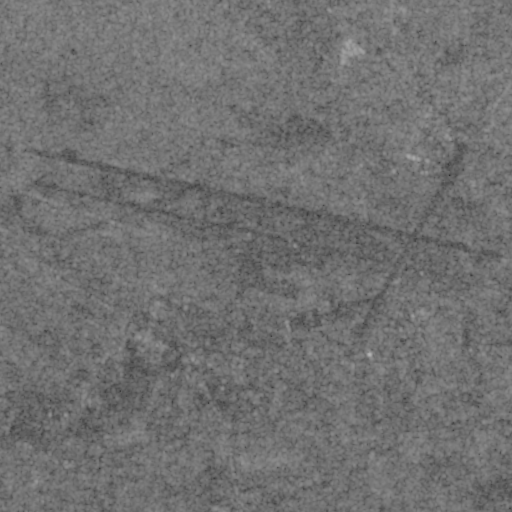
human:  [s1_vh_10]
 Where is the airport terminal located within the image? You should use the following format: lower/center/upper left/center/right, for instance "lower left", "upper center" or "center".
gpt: The airport terminal is located in the upper right of the image.
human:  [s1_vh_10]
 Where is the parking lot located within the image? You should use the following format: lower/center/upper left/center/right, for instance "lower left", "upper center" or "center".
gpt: The parking lot is located in the upper right of the image.
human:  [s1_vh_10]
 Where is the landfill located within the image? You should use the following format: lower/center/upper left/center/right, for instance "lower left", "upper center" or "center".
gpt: There is no landfill in the image.

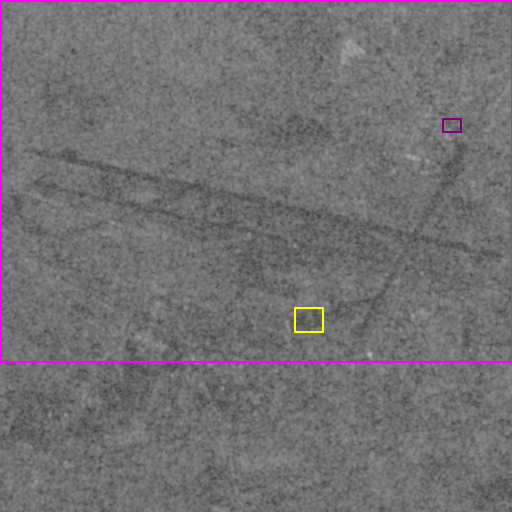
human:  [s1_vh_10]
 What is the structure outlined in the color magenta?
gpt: The structure outlined in magenta is an airport.
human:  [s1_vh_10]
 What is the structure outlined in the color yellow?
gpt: The structure outlined in yellow is an airport apron.
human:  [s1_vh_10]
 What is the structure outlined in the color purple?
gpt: The structure outlined in purple is a parking lot.
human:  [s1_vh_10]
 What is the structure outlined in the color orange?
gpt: There is no orange outline.